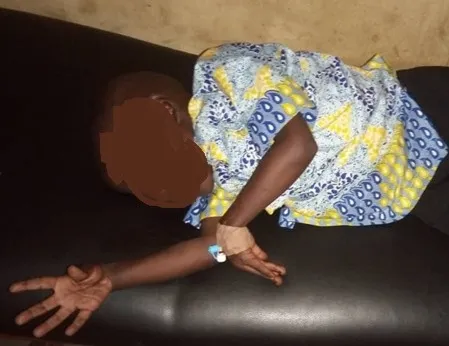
Photograph showing a 4 year old boy with carpopedal spasm secondary to dyselectrolyteamia.
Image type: medical_photograph (skin_photograph)